Aerial crown-view tile of a tropical tree (Barro Colorado Island, Panama), acquired 20250616:
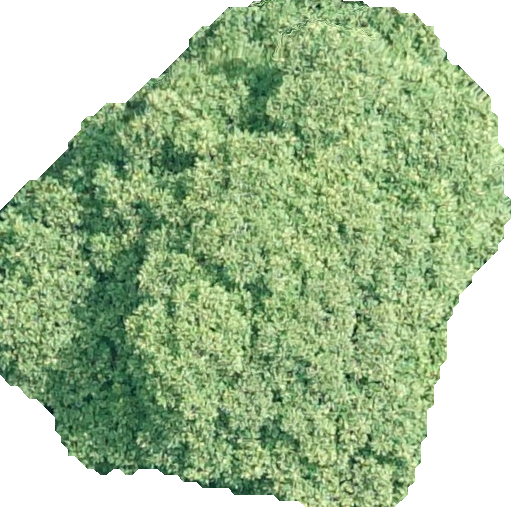
Species: Dipteryx oleifera
GBIF accepted scientific name: Dipteryx oleifera
Crown area: 284.704 m²